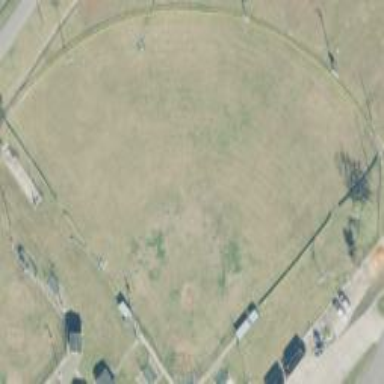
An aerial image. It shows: Baseball pitch for leisure land activities.